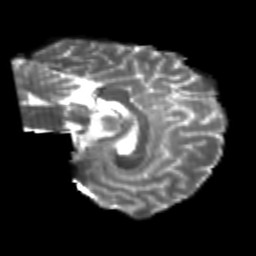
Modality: T2w
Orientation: sagittal
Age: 24
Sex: female
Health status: healthy
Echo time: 0.074 s